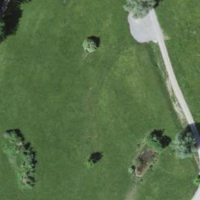
EUNIS habitat code: 52
Species observed at this site:
Veronica filiformis
Melanargia galathea
Melilotus albus